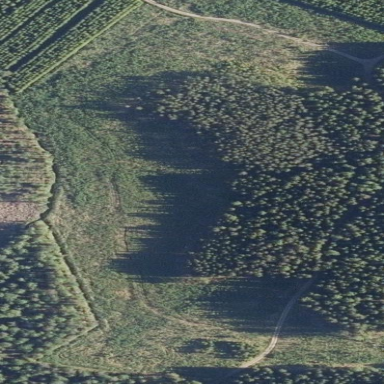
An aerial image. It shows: Clearcut area with scrub vegetation.